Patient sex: M
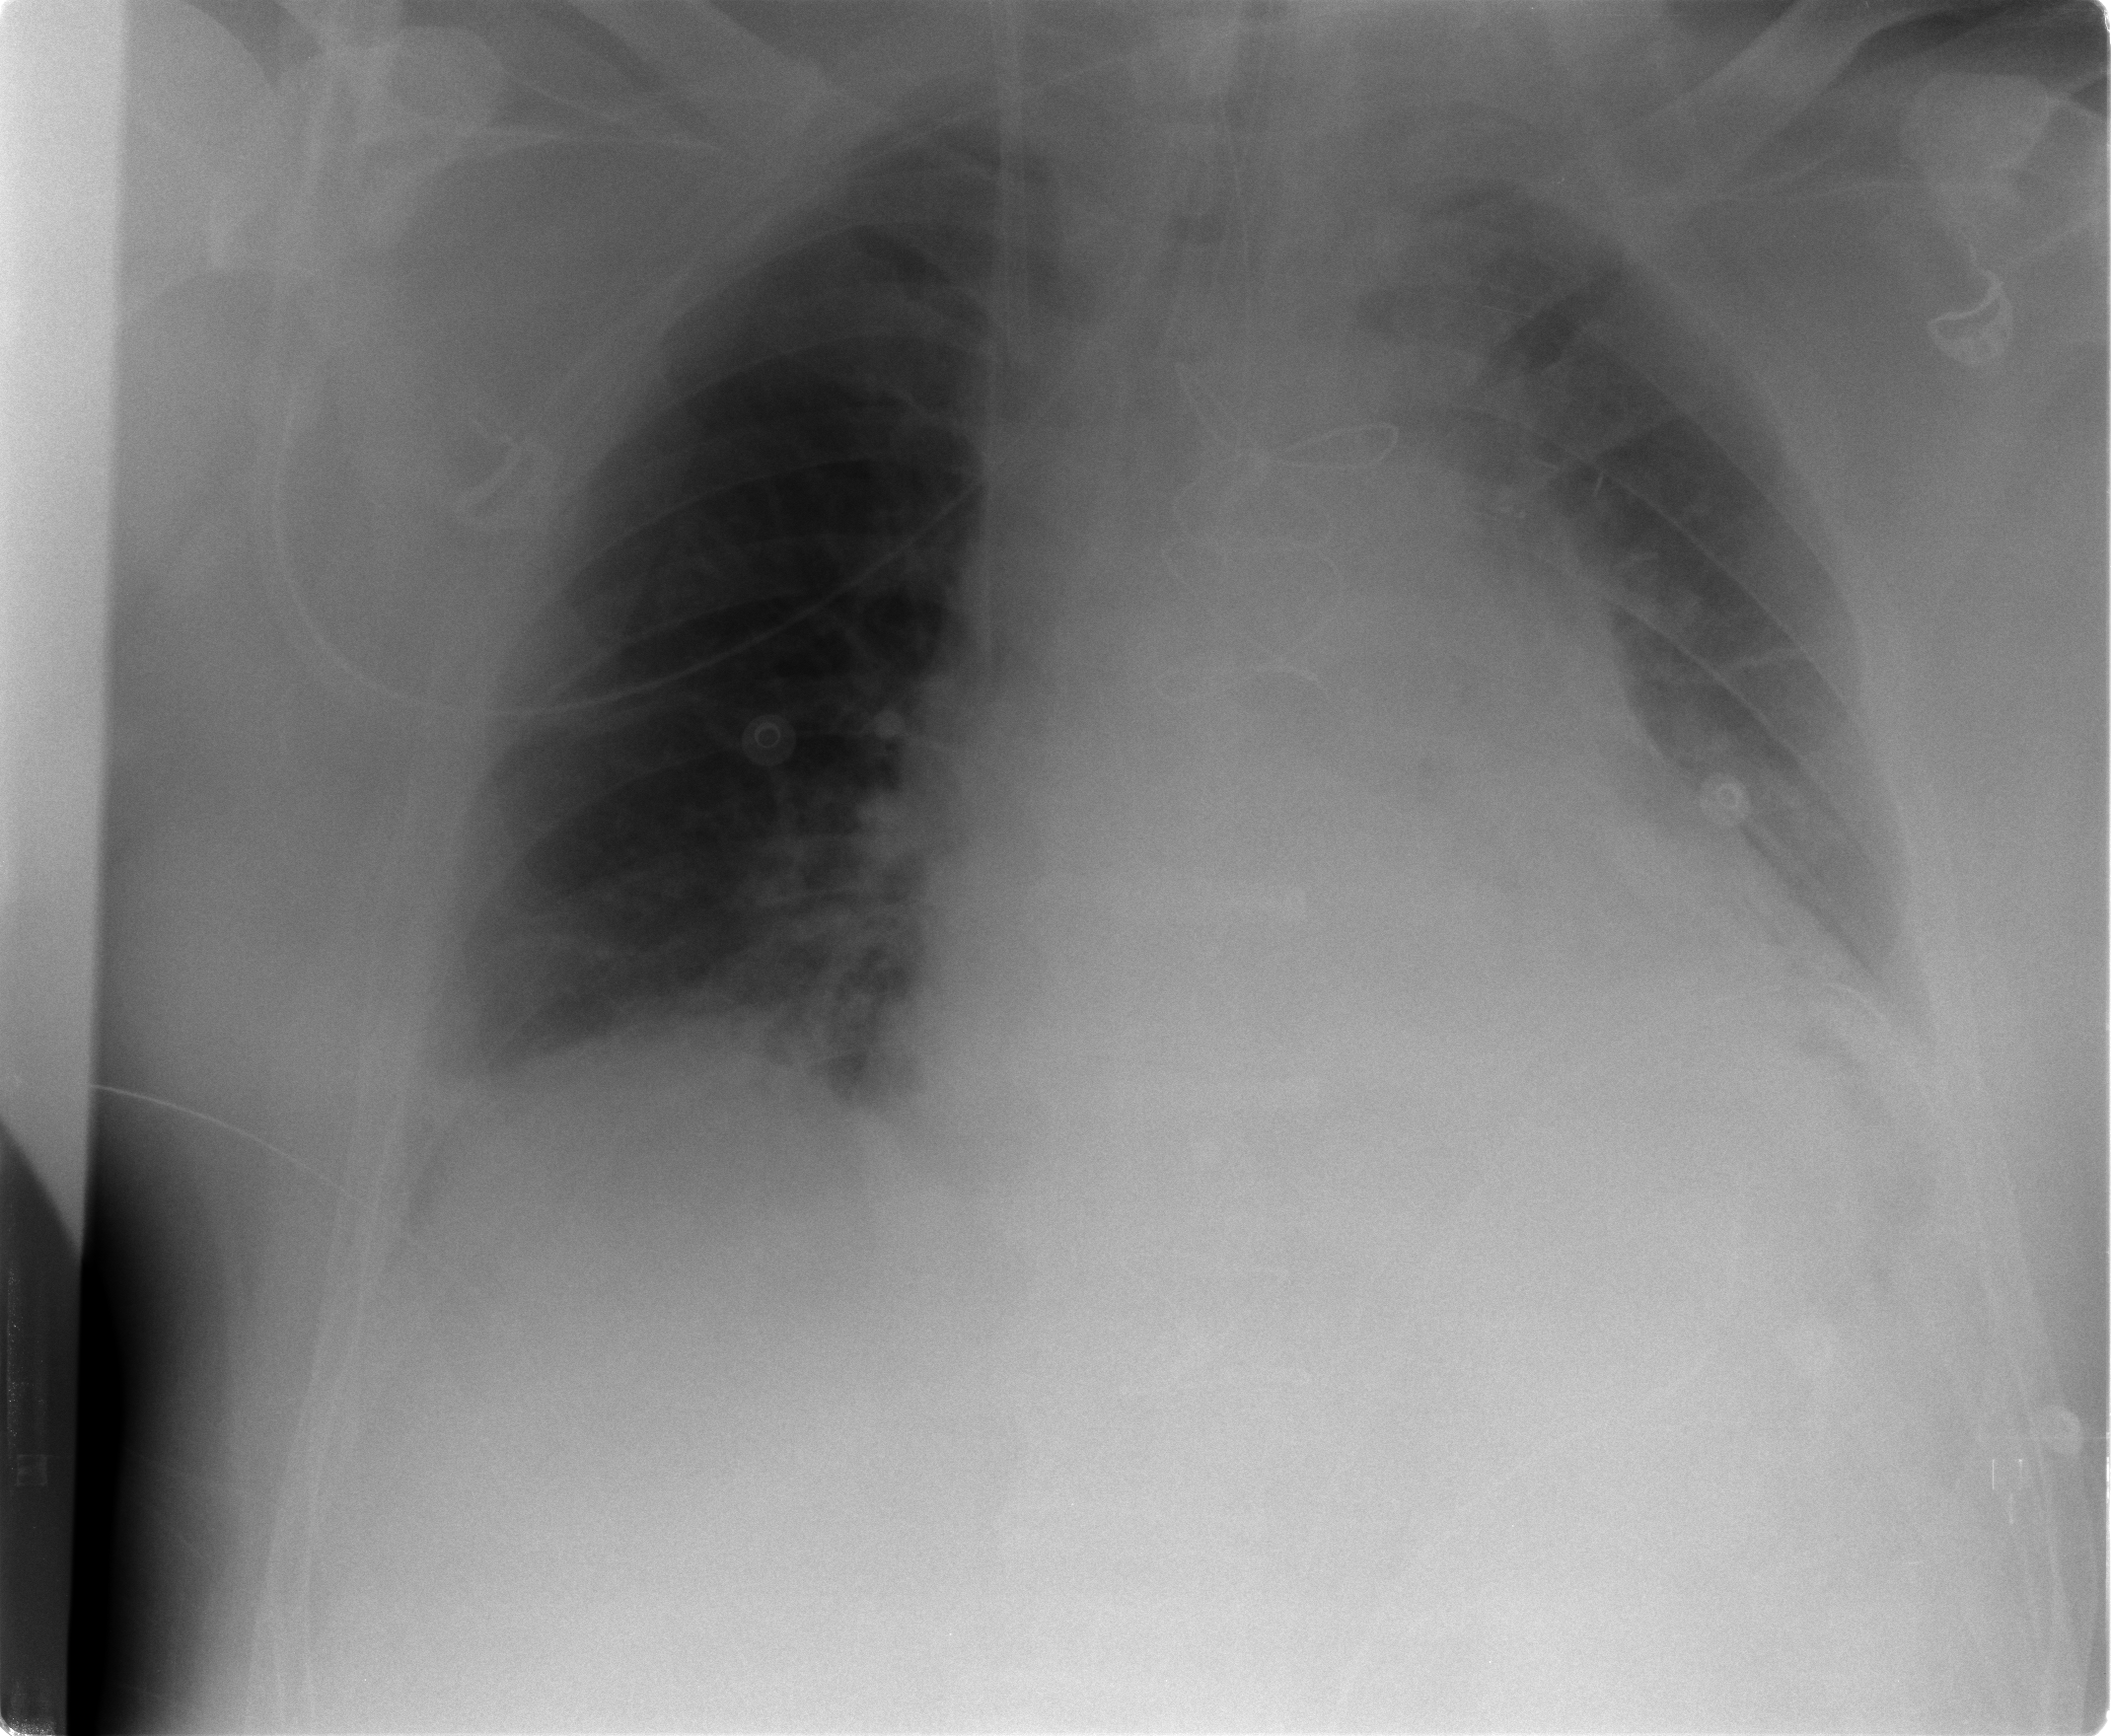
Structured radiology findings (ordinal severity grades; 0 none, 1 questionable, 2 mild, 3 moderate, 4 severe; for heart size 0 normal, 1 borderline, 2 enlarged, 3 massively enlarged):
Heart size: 2
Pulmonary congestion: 1
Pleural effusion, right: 1
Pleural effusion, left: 1
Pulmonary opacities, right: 0
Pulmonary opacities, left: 0
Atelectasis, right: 1
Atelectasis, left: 1